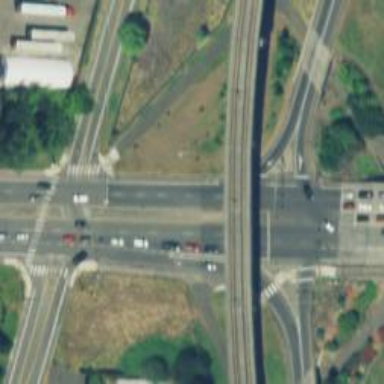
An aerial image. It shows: Bridge for light rail electrified with contact line.